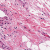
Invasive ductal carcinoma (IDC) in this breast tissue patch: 0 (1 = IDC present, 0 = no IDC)